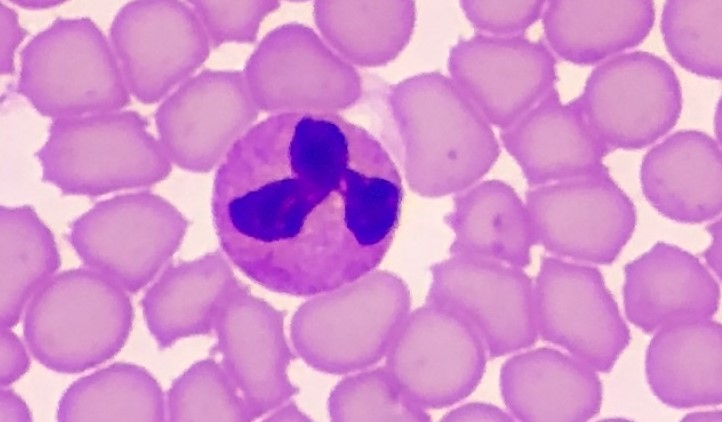
White blood cell type: Eosinophil